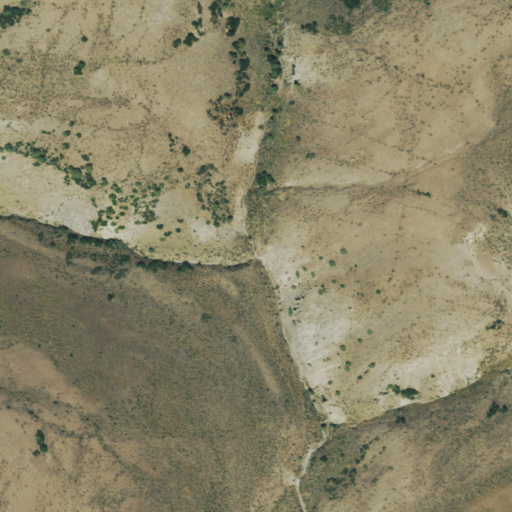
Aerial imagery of valley in Colorado named West Dry Gulch containing shrub and evergreen forest